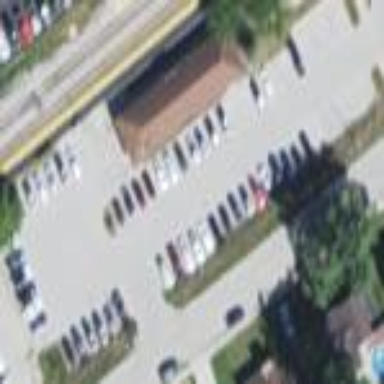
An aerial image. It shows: Parking area specifically designed for train park and ride services. The surface is designated for this purpose.